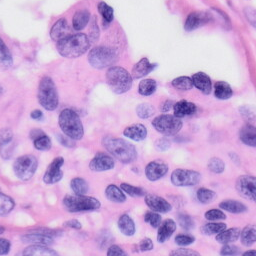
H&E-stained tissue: Skin